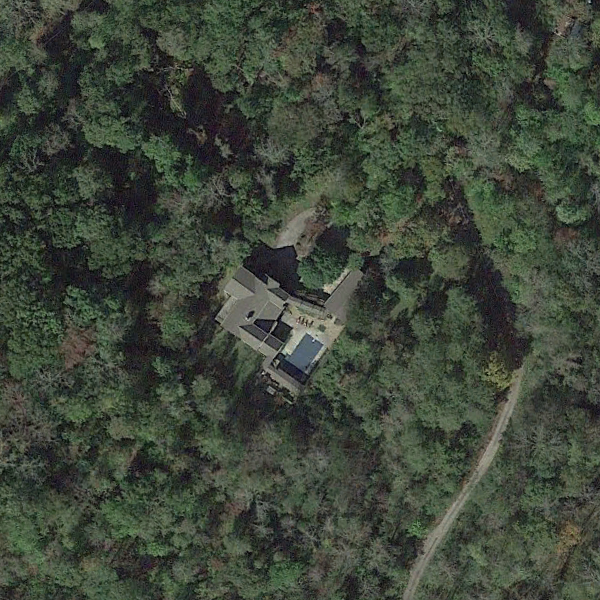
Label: SparseResidential